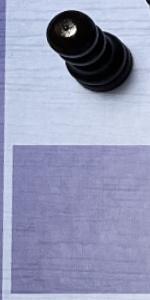
Label: Empty